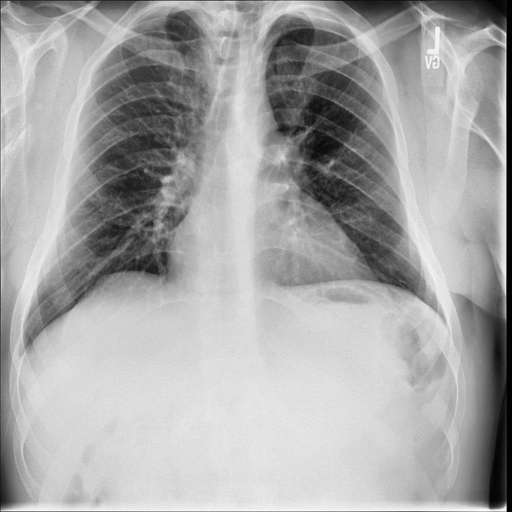
Finding: NORMAL